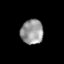
Tissue: lung
Cell type: Epithelial cells
Senescence score: 0.2131
Nuclear area (px): 543
Mean DAPI intensity: 152.18